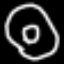
Label: donut